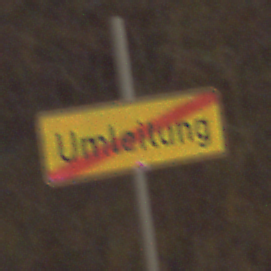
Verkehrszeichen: EndeDerUmleitungsankuendigung
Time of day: Night
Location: Outdoor (Nature)
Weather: Clear
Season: NotSpecified
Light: Natural